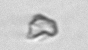
Label: detritus_transparent